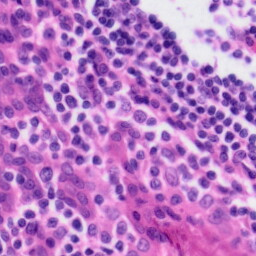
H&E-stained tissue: Tonsil